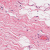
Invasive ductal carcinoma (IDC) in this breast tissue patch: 0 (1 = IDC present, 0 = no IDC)